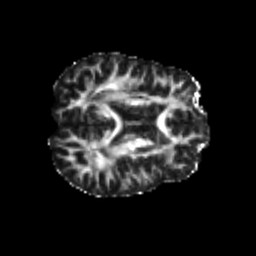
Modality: FA
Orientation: axial
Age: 25
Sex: male
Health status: healthy
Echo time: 0.074 s